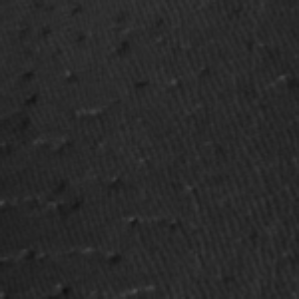
Label: frost